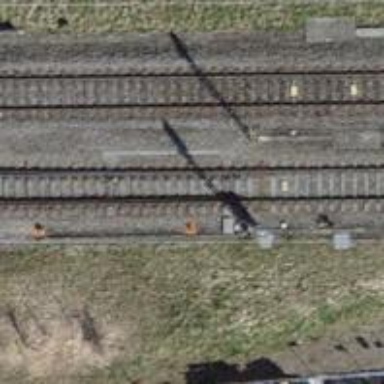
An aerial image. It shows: Railway with electrified contact lines.